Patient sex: F
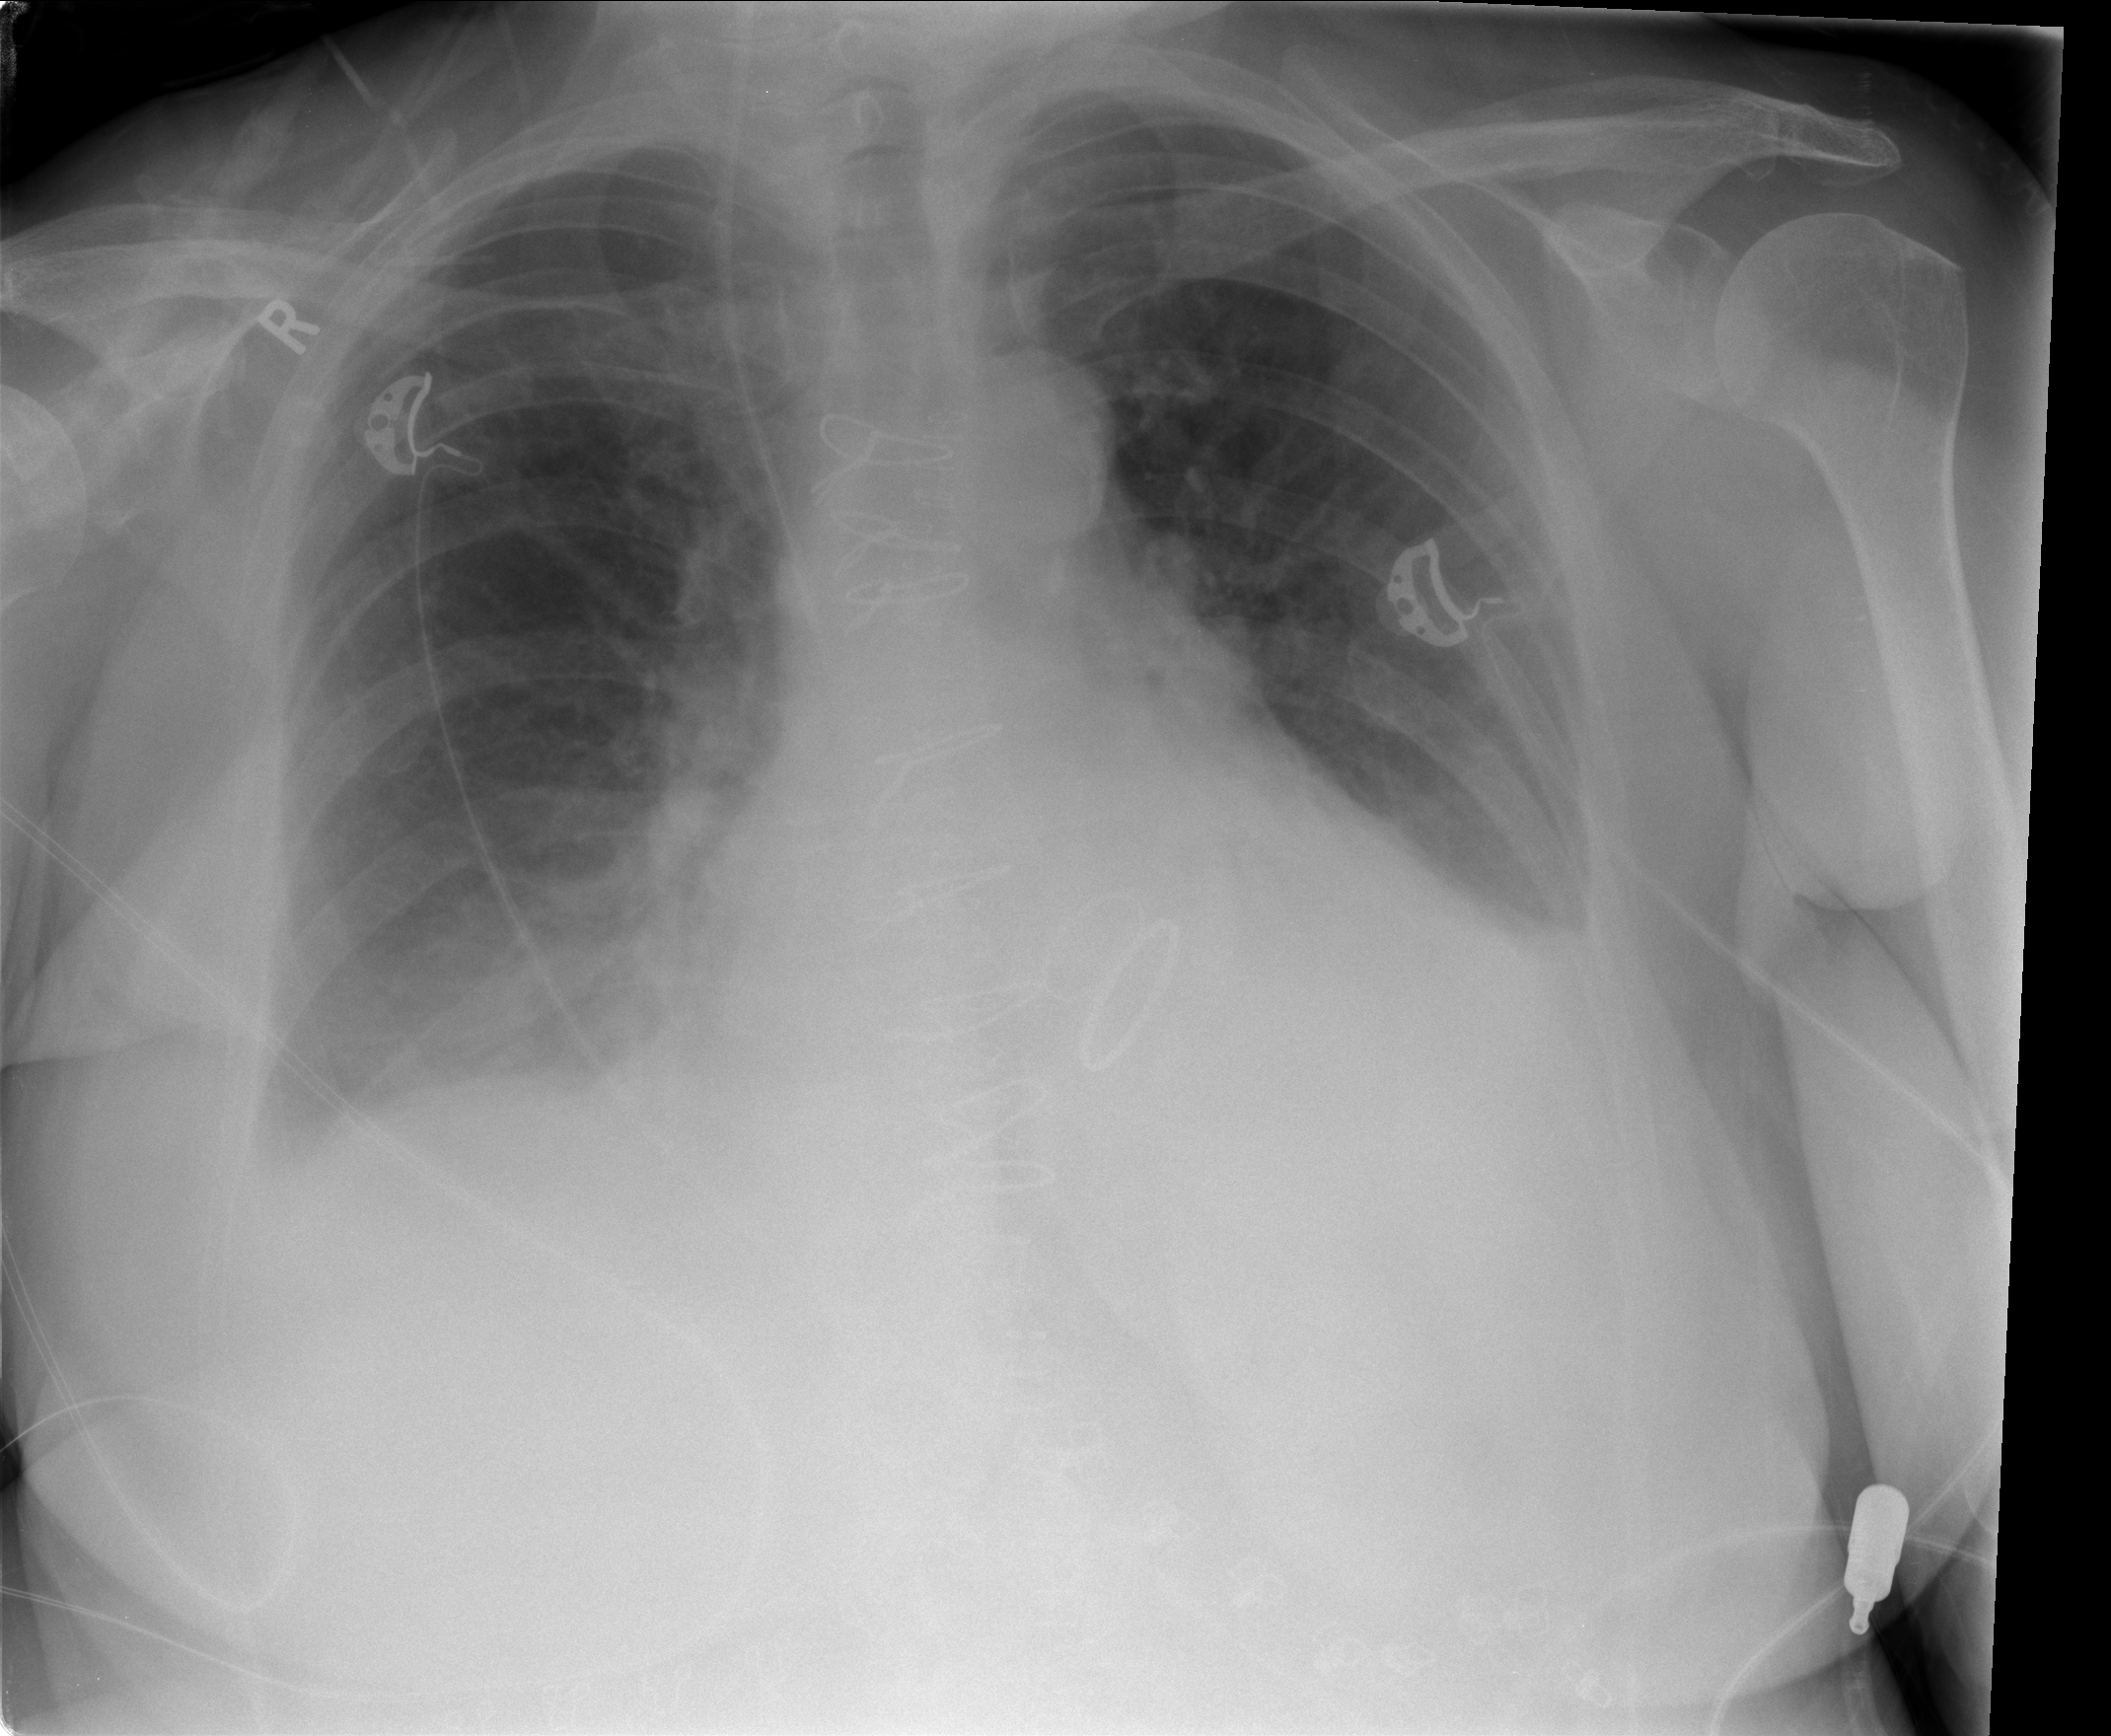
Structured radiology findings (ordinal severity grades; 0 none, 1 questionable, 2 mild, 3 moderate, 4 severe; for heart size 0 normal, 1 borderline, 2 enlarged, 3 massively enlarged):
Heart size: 2
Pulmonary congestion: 1
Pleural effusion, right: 2
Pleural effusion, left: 2
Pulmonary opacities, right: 0
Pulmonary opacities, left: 0
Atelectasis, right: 2
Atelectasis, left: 2